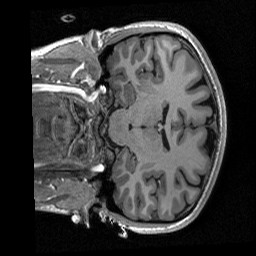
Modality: T1w
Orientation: coronal
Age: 20
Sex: female
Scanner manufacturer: siemens
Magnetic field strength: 3 T
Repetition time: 2.53 s
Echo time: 0.00219 s